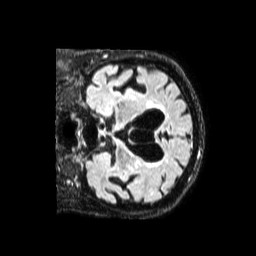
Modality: FLAIR
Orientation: coronal
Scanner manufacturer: philips
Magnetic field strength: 1.5 T
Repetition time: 4.8 s
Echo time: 0.3364 s